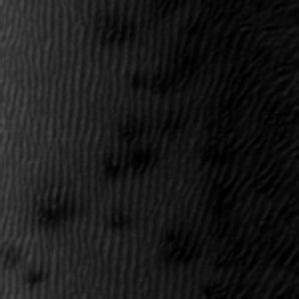
Label: frost